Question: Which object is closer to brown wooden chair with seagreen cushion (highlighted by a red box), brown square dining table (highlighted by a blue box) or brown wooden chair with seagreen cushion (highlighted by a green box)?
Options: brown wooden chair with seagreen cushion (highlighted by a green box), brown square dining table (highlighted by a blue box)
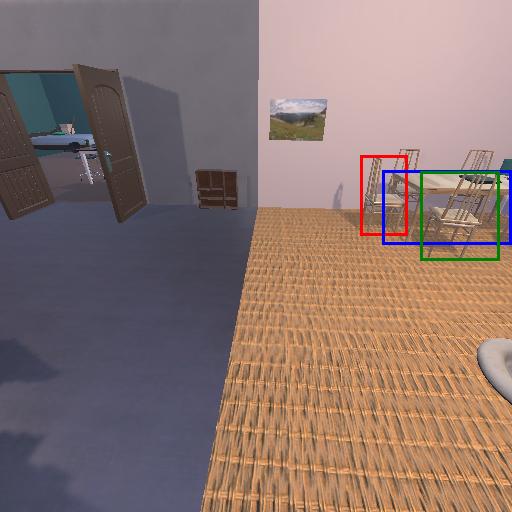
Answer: brown wooden chair with seagreen cushion (highlighted by a green box)